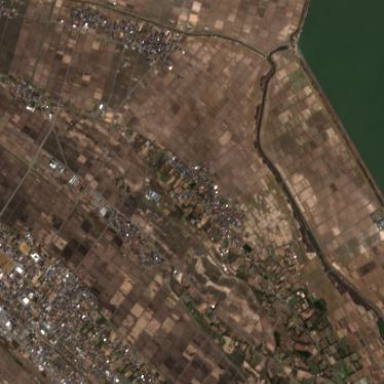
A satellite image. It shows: Farmland with rice crops being cultivated. The rice field is used to produce rice.